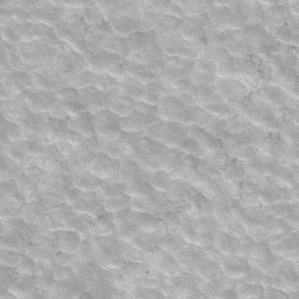
Label: frost